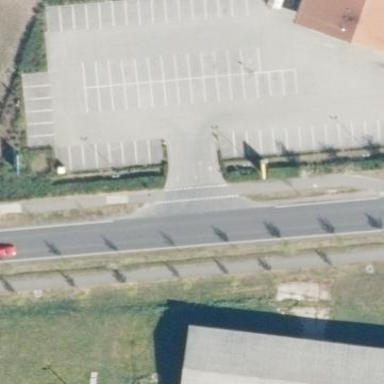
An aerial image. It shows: Parking area with surface.